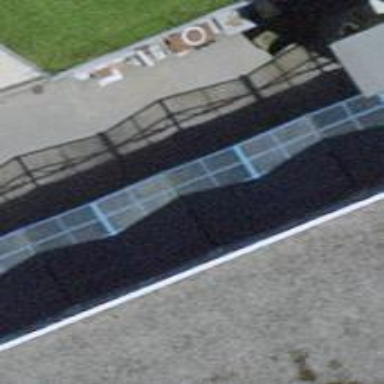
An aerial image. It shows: View of roof of building.